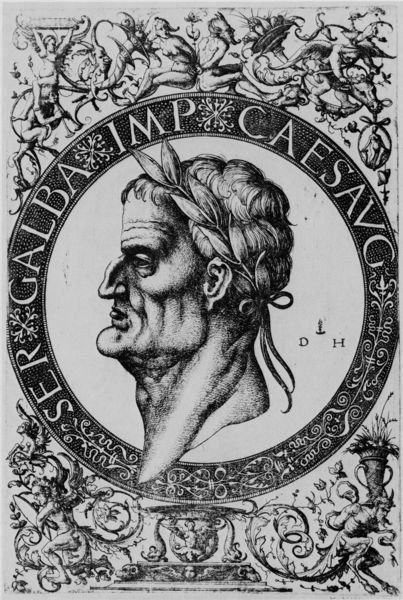
Titel: Medaillon mit dem Bildnis von Galba
Künstler: Daniel Hopfer
Institution: (Seriendruck)
Schlagwörter: kopf, mann, weiß, frauen, frisur, nase, ohr, profil, schwarz, stirn, zeichnung, hochformat, ornament, schleife, alt, falten, gesicht, mensch, rahmen, bildnis, füllhorn, hals, portrait, porträt, auge, haare, blatt, kinn, ohren, kreis, oval, rund, engel, ranken, wangen, man, rind, kaiser, karikatur, inschrift, büste, ornamente, verzierung, nackte, antike, buch, druck, schwarz weiss, stich, markant, seite, dämon, kranz, lorbeer, lorbeerkranz, rom, buchdruck, buchseite, verziert, römer, serie, teufel, pan, posaune, münze, überzeichnet, latein, caesar, imperator, cesar, galba, imp, loorbeerkranz, lorber, ser, caesaug, ammm